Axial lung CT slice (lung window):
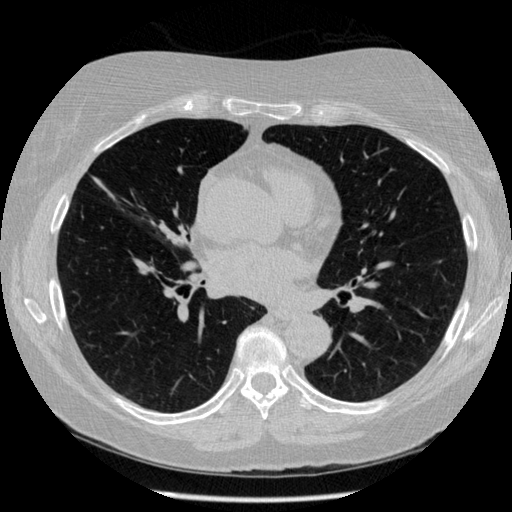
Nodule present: no